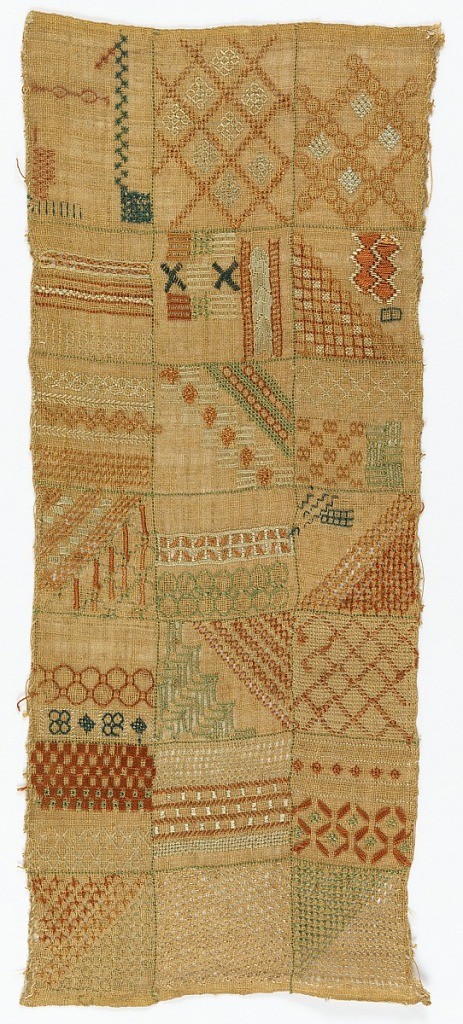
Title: Sampler
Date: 19th century
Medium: silk embroidery, linen foundation Technique: counted satin and drawnwork stitches on plain weave
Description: Sampler is divided into twenty-one compartments, each showing a number of patterns and several different stitches.